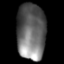
Tissue: lung
Cell type: Others
Senescence score: 0.1393
Nuclear area (px): 1599
Mean DAPI intensity: 105.515